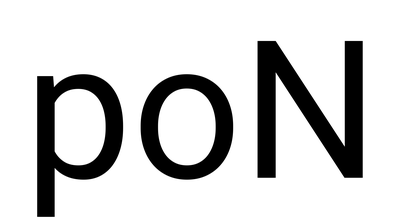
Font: Roboto_Regular